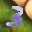
Label: 3